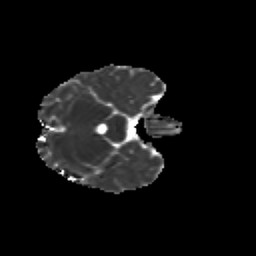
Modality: MD
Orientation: axial
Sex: female
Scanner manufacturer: siemens
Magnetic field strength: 3 T
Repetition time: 5 s
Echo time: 0.071 s